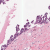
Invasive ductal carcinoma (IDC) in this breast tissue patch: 0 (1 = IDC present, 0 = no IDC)